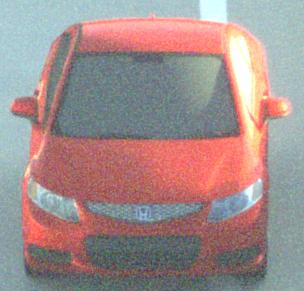
Make: Honda
Model: Civic Limousine 1.8
Detailed model: Civic (IX) Limousine
Model produced from: 2014/05
Model produced until: 2017/06
Doors: 4
Color: red
Road condition: dry road
Daytime: sunrise or sunset
Contrast: high contrast